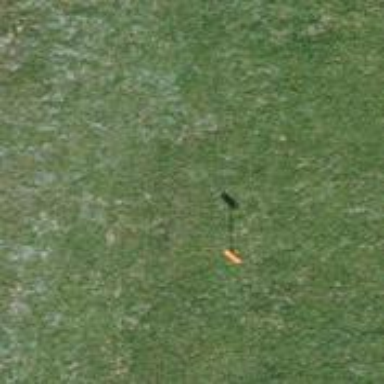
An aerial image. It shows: Aerial marker on pole.